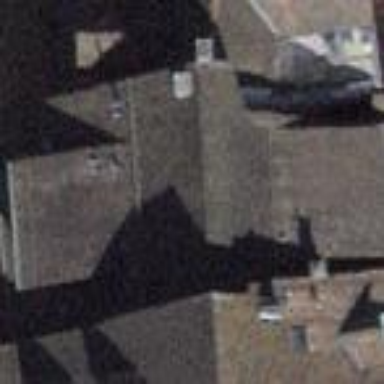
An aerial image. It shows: Building with tile roof.